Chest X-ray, PA view. Patient: 60 years old, sex M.
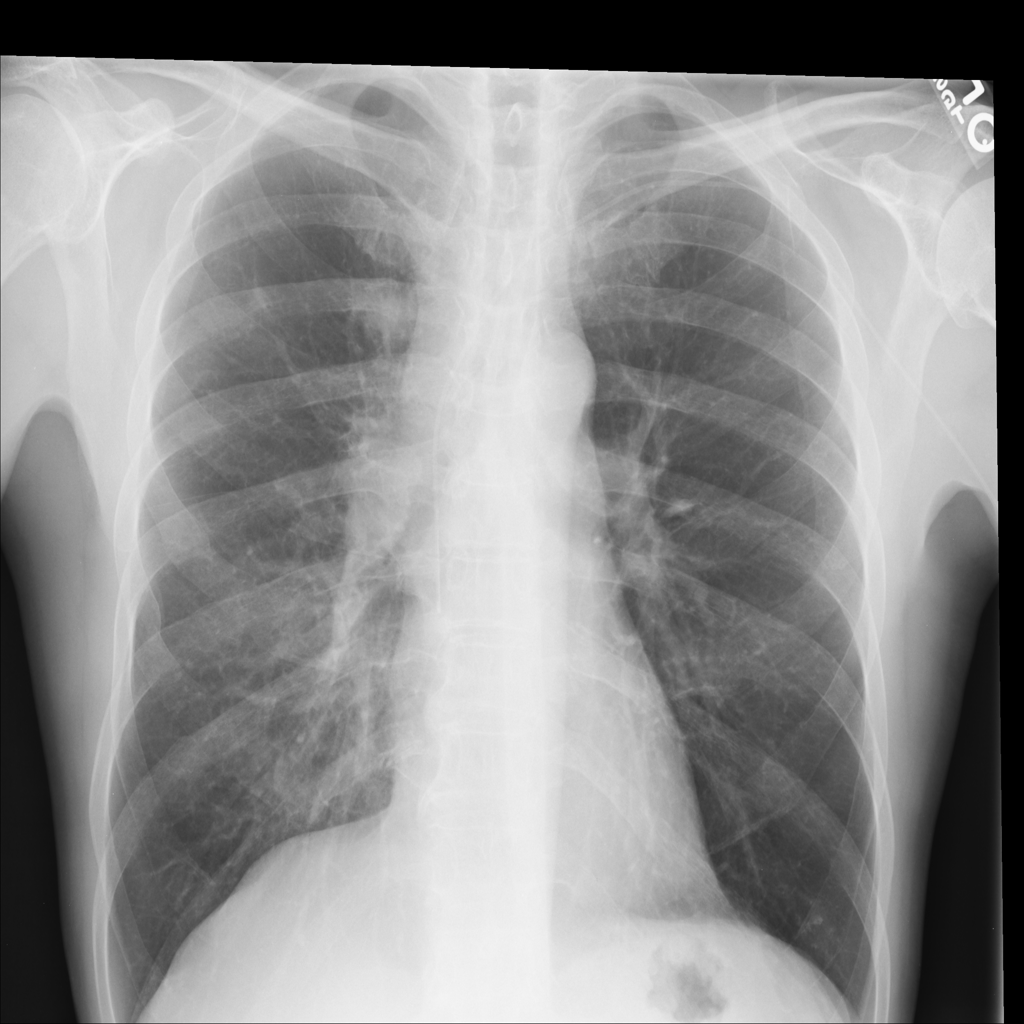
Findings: Nodule